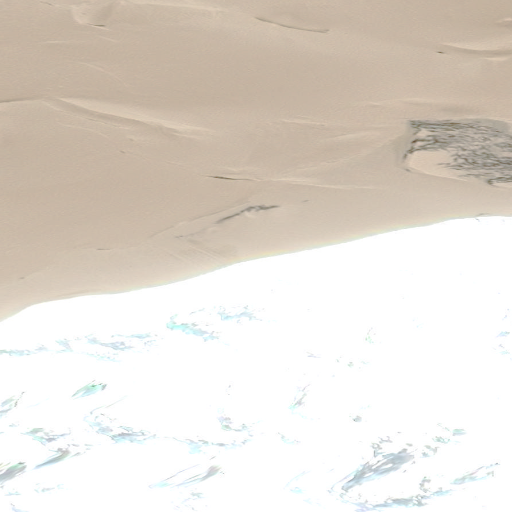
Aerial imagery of ridge(s) in Alaska named Pioneer Ridge containing only unknown